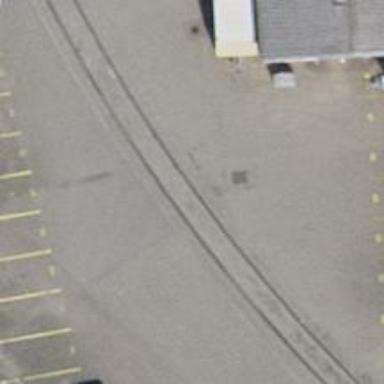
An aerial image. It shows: Abandoned railway spur with one track.